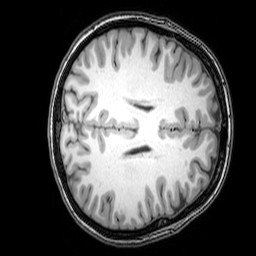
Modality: T1w
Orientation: axial
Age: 26
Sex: female
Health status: healthy
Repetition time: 0.081 s
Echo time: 0.037 s